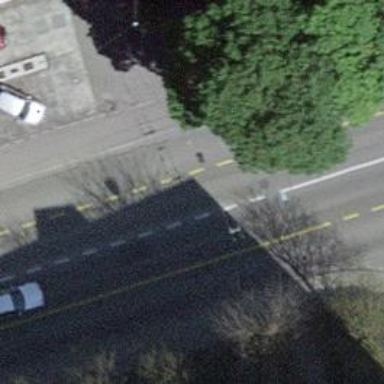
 there is cycleway that shares the bus lane."